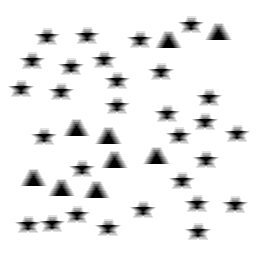
Squares: 0
Triangles: 9
Stars: 29
Total shapes: 38